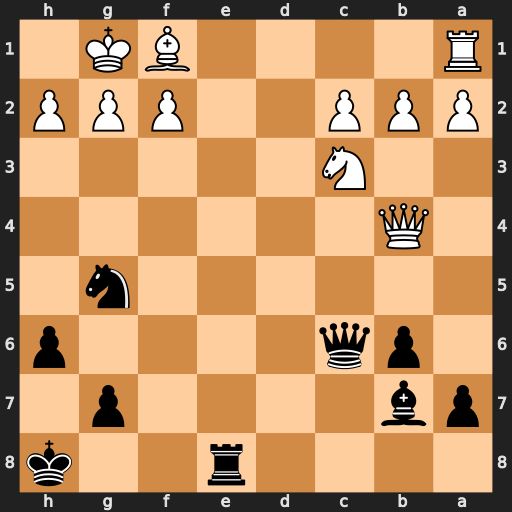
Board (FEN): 4r2k/pb4p1/1pq4p/6n1/1Q6/2N5/PPP2PPP/R4BK1
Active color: b
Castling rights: -
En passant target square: -
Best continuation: Nh3+ Kh1 Nxf2+